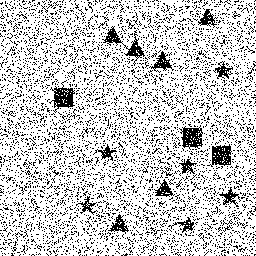
Squares: 3
Triangles: 6
Stars: 6
Total shapes: 15